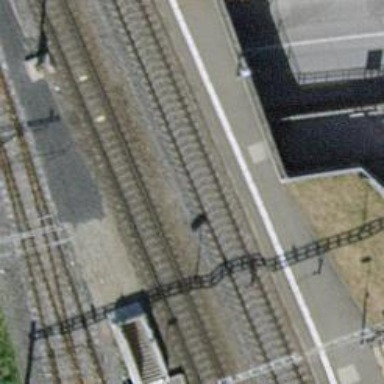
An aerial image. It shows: Railway bridge with electrified tracks and single rail.